Question: I am trying to make an example of a proper 'Gtk.HeaderBar' with 'Gtk.PopoverMenus' that shows how the different widgets are used. I looked at a lot of examples and code, but can't figure out, how to work the 'Gtk.ModelButton'.
Especially <URL> makes no sense to me:
> When the action is specified via the "action-name" and "action-target" properties, the role of the button (i.e. whether it is a plain, check or radio button) is determined by the type of the action and doesn't have to be explicitly specified with the "role" property.
In any case, here is my attempt to just use normal widgets in the PopoverMenu, leading to inconsistent highlighting (the whole row should be highlighted):

How are 'ModelButtons' subclassed, so they appear as proper 'PopoverMenu'-widgets?
Here is the Python code:
'''
from gi.repository import Gtk, Gio
class HeaderBarWindow(Gtk.Window):
def __init__(self):
Gtk.Window.__init__(self, title="HeaderBar & PopoverMenu")
self.set_border_width(10)
self.set_default_size(400, 400)
builder = Gtk.Builder()
objects = builder.add_objects_from_file("popovermenu_layout.xml", ("pom_options", ""))
pom_opt = builder.get_object("pom_options")
builder.connect_signals(self)
hb = Gtk.HeaderBar()
hb.set_show_close_button(True)
hb.props.title = "HeaderBar & PopoverMenu"
self.set_titlebar(hb)
def on_click(button, popovermenu):
"""
Toggles the respective popovermenu.
"""
if popovermenu.get_visible():
popovermenu.hide()
else:
popovermenu.show_all()
button_opt = Gtk.Button()
icon = Gio.ThemedIcon(name="format-justify-fill-symbolic")
image = Gtk.Image.new_from_gicon(icon, Gtk.IconSize.BUTTON)
button_opt.add(image)
hb.pack_end(button_opt)
pom_opt.set_relative_to(button_opt)
button_opt.connect("clicked", on_click, pom_opt)
self.add(Gtk.TextView())
def print_something(self, modelbutton, event):
print("you pressed a button")
def night_mode_switcher(self, switch, state):
Gtk.Settings.get_default().set_property("gtk-application-prefer-dark-theme", state)
win = HeaderBarWindow()
win.connect("delete-event", Gtk.main_quit)
win.show_all()
Gtk.main()
'''
And here is the model for the PopoverMenu:
'''
<interface>
<object class="GtkPopoverMenu" id ="pom_options">
<child>
<object class="GtkBox">
<property name="visible">True</property>
<property name="margin">10</property>
<property name="orientation">vertical</property>
<child>
<object class="GtkModelButton" id="mb_print">
<property name="visible">True</property>
<property name="text" translatable="yes">Print</property>
<property name="can_focus">True</property>
<property name="receives_default">True</property>
<signal name="button-press-event" handler="print_something" swapped="no"/>
</object>
</child>
<child>
<object class="GtkCheckButton" id="checkbutton1">
<property name="label" translatable="yes">checkbutton</property>
<property name="visible">True</property>
<property name="can_focus">True</property>
<property name="receives_default">False</property>
<property name="draw_indicator">True</property>
</object>
</child>
<child>
<object class="GtkBox" id="box1">
<property name="visible">True</property>
<property name="can_focus">False</property>
<child>
<object class="GtkSwitch" id="switch1">
<property name="visible">True</property>
<property name="can_focus">True</property>
<signal name="state-set" handler="night_mode_switcher" swapped="no"/>
<property name="margin_start">9</property>
<property name="margin_end">9</property>
</object>
<packing>
<property name="expand">False</property>
<property name="fill">True</property>
<property name="position">0</property>
</packing>
</child>
<child>
<object class="GtkModelButton" id="mb_night">
<property name="text" translatable="yes">Night Mode</property>
<property name="visible">True</property>
<property name="can_focus">False</property>
<property name="margin_start">9</property>
<property name="margin_end">9</property>
</object>
<packing>
<property name="expand">True</property>
<property name="fill">True</property>
<property name="position">1</property>
</packing>
</child>
</object>
</child>
</object>
</child>
</object>
</interface>
'''
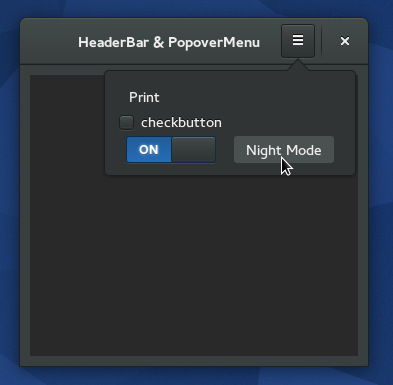
Answer: I managed to solve most of what my question was. Most importantly it seems that one has to use 'Gtk.Application' and 'Gtk.ApplicationWindow'. I can't say that I fully understand why, but that makes it possible to add 'Actions' in the form of 'Gio.SimpleActions' to the application. 'Gtk.Builder' parses the 'XML' of the menu, and one can simply add it tot the menu using the 'set_popover'-method. Then for each action defined in the XML (don't forget the 'app.'-prefix in the XML) a 'Gio.SimpleAction' is created (without the 'app.'-prefix as name) in the Python-code and added to the application. I got a normal button, and a checkbutton to work. Still struggling with the radiobutton, but that might be another question.
Here is the Python-code:
'''
from gi.repository import Gio, Gtk, GLib
import sys
class MainApplication(Gtk.Application):
def __init__(self):
Gtk.Application.__init__(self,
application_id="needs.dot",
flags=Gio.ApplicationFlags.FLAGS_NONE)
#https://developer.gnome.org/gio/unstable/GApplication.html#g-application-id-is-valid
self.connect("activate", self.activate_window)
def activate_window(self, app):
"""
The activate signal of Gtk.Application passes the MainApplication class
to the window. The window is then set as a window of that class.
"""
self.window = Gtk.ApplicationWindow()
self.window.set_default_size(500, 400)
self.hb = Gtk.HeaderBar()
self.hb.set_show_close_button(True)
self.hb.props.title = "HeaderBar & PopOverMenu"
self.window.set_titlebar(self.hb)
button_settings = Gtk.MenuButton()
icon = Gio.ThemedIcon(name="format-justify-fill-symbolic")
image = Gtk.Image.new_from_gicon(icon, Gtk.IconSize.BUTTON)
button_settings.add(image)
self.hb.pack_end(button_settings)
self.builder = Gtk.Builder()
self.builder.add_from_file("popovermenu_layout.xml")
pom_options = self.builder.get_object("pom_options")
button_settings.set_popover(pom_options)
#self.builder.connect_signals(self) #Not needed because of using actions?
app.add_window(self.window)
#Connects to the action. The first part of the XML name is left away:
#<property name="action-name">app.print</property>
#becomes simply "print".
action_print = Gio.SimpleAction.new("print", None)
action_print.connect("activate", self.print_something)
app.add_action(action_print)
#app.toggle becomes -> toggle
action_toggle = Gio.SimpleAction.new_stateful("toggle", None, GLib.Variant.new_boolean(False))
action_toggle.connect("change-state", self.toggle_toggled)
app.add_action(action_toggle)
btn = Gtk.Button("Button")
self.window.add(btn)
self.window.show_all()
def print_something(self, action, variable):
print("something")
def toggle_toggled(self, action, state):
action.set_state(state)
Gtk.Settings.get_default().set_property("gtk-application-prefer-dark-theme", state)
def on_action_quit_activated(self, action):
self.app.quit()
if __name__ == "__main__":
"""
Creates an instance of the MainApplication class that inherits from
Gtk.Application.
"""
app = MainApplication()
app.run(sys.argv)
'''
and the XML-file for the menu:
'''
<interface>
<object class="GtkPopoverMenu" id ="pom_options">
<child>
<object class="GtkBox">
<property name="visible">True</property>
<property name="margin">10</property>
<property name="orientation">vertical</property>
<child>
<object class="GtkModelButton" id="mb_print">
<property name="visible">True</property>
<property name="action-name">app.print</property>
<property name="can_focus">True</property>
<property name="receives_default">True</property>
<property name="label" translatable="yes">Print</property>
</object>
</child>
<child>
<object class="GtkModelButton" id="mp_toggle">
<property name="visible">True</property>
<property name="action-name">app.toggle</property>
<property name="can_focus">True</property>
<property name="receives_default">True</property>
<property name="label" translatable="yes">Night Mode</property>
</object>
</child>
</object>
</child>
</object>
</interface>
'''